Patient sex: F
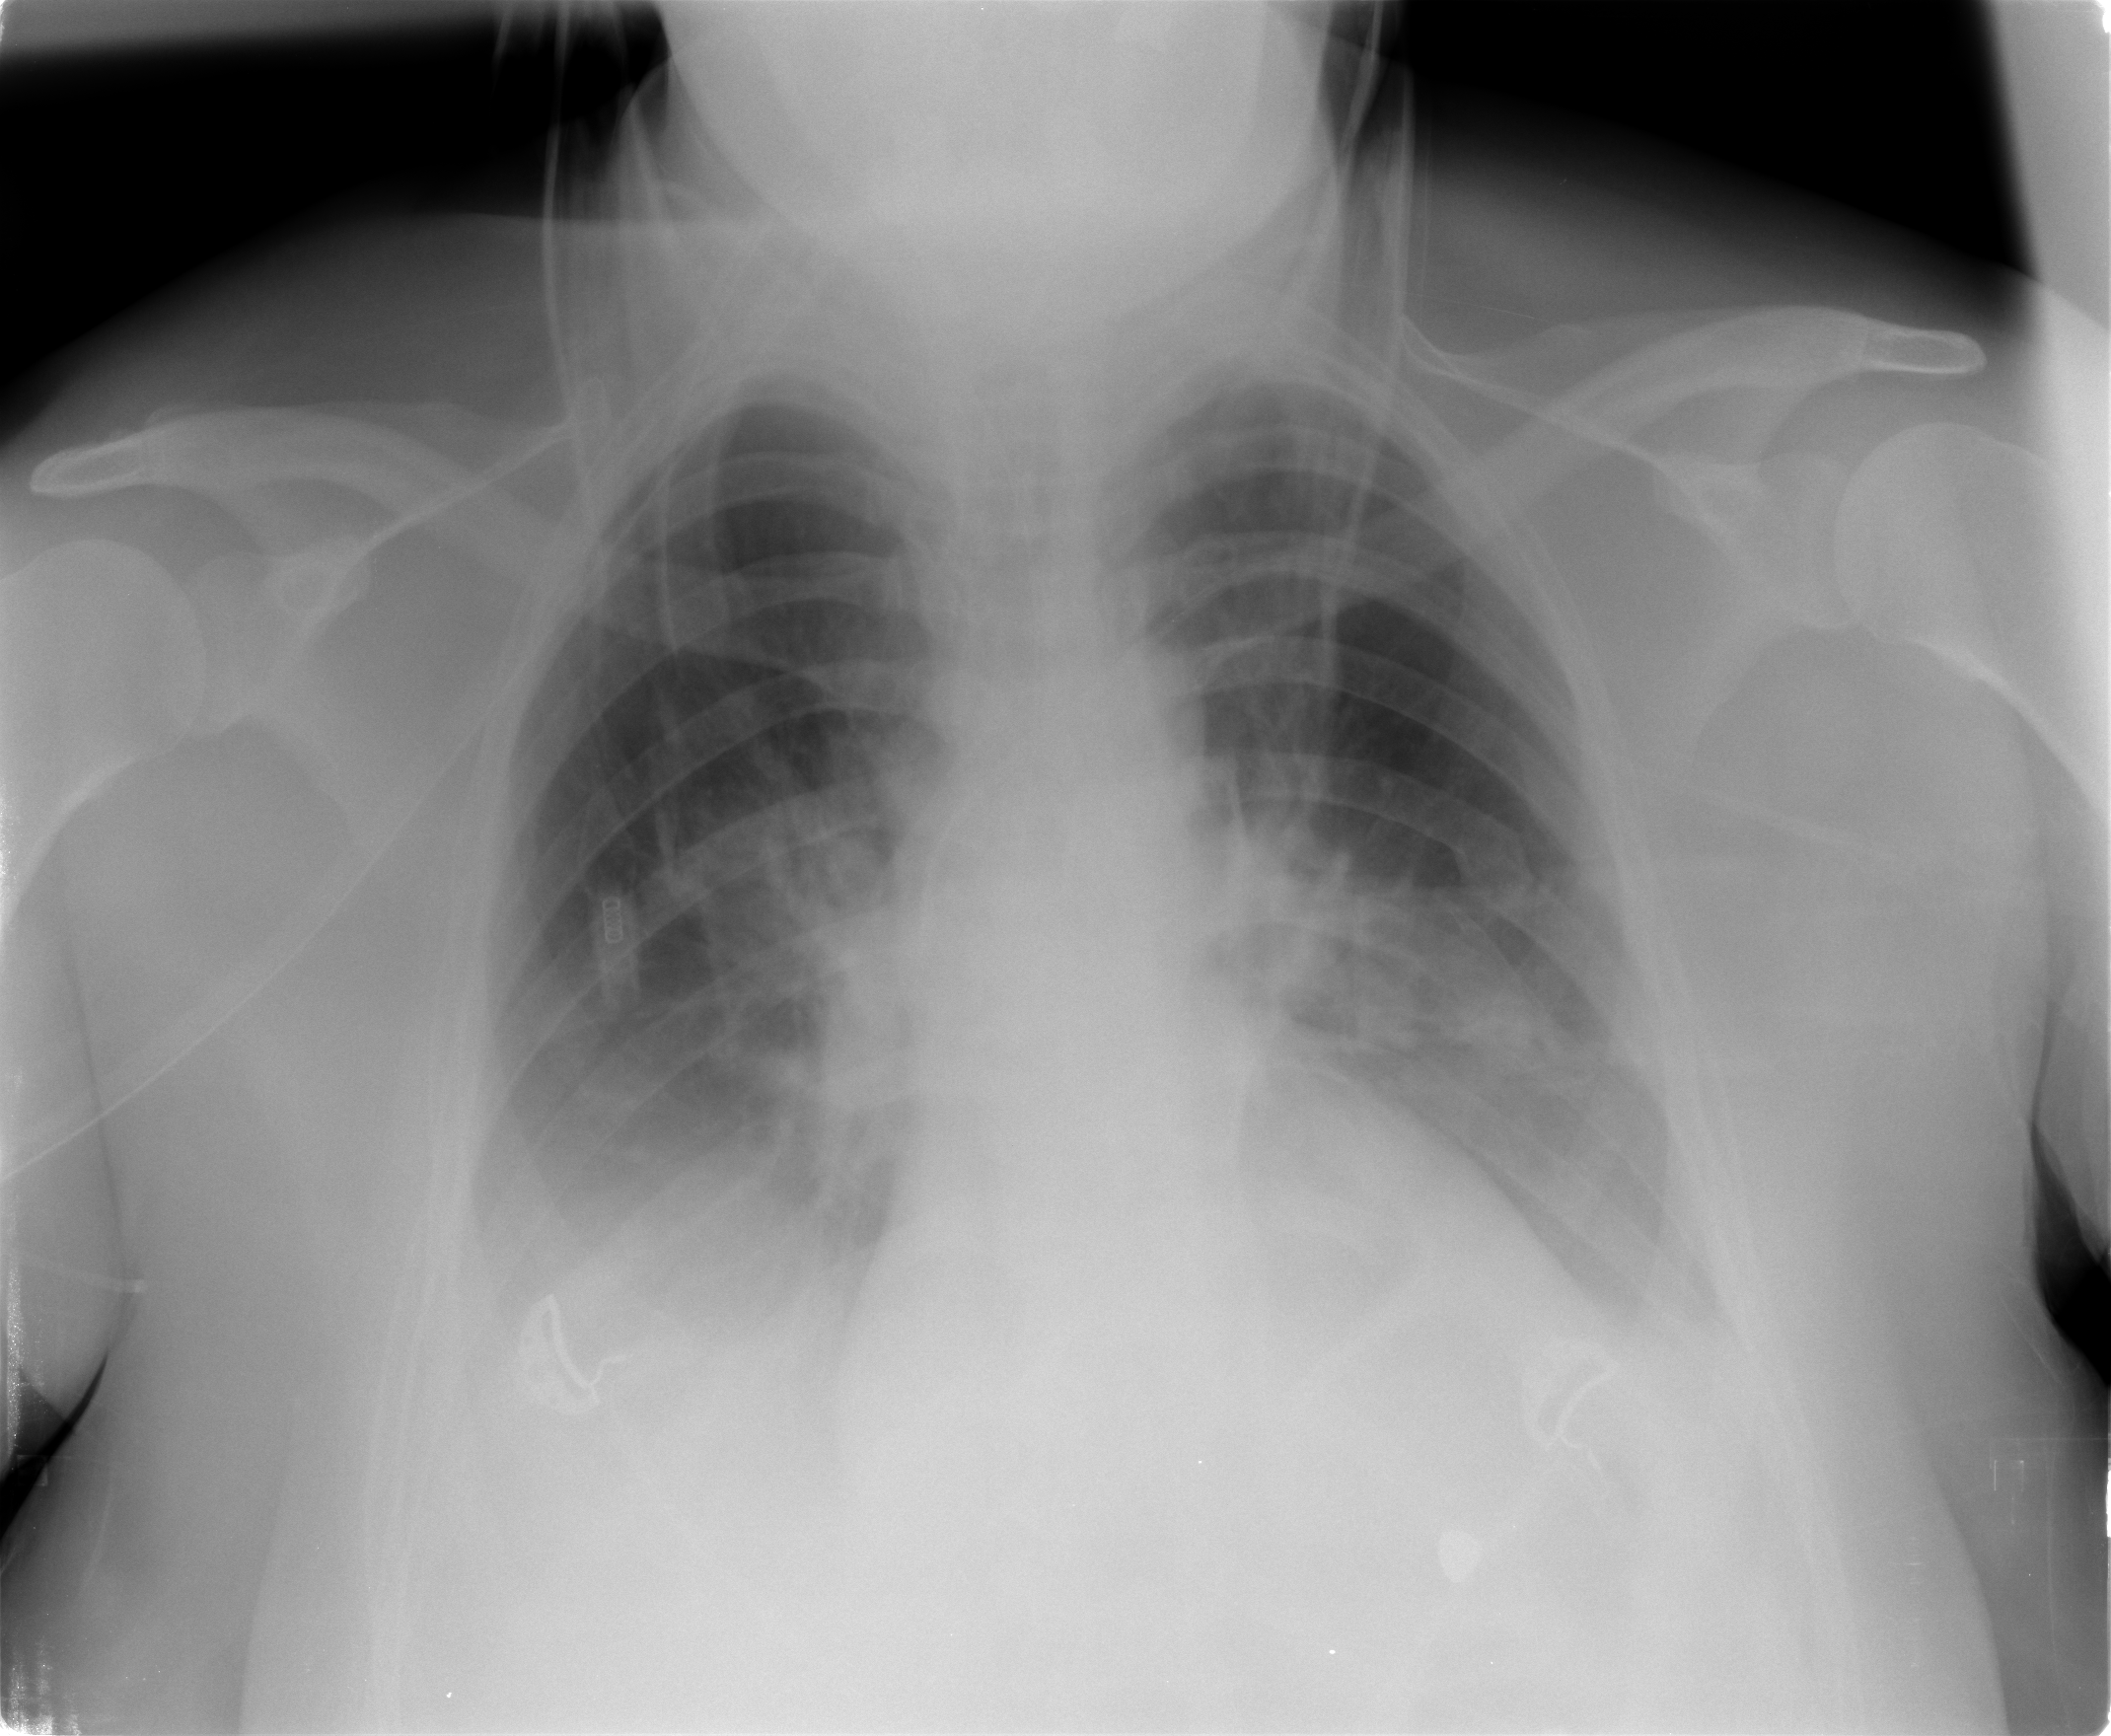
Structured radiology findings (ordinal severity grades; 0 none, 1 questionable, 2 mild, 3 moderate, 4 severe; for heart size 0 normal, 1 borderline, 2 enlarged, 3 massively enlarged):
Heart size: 0
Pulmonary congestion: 0
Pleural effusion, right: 2
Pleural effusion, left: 2
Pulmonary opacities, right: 2
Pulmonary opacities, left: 1
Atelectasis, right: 2
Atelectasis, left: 2